Aerial crown-view tile of a tropical tree (Barro Colorado Island, Panama), acquired 20250818:
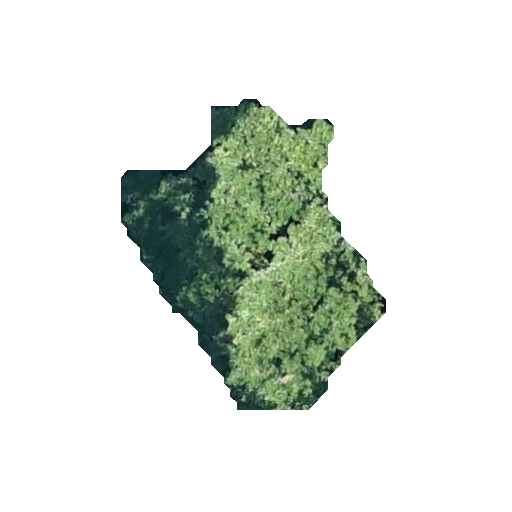
Species: Ocotea oblonga
GBIF accepted scientific name: Ocotea oblonga
Crown area: 71.154 m²